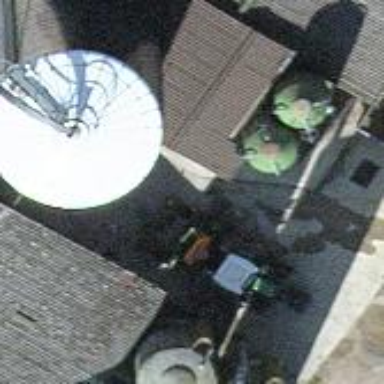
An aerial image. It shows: Farm building.